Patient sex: F
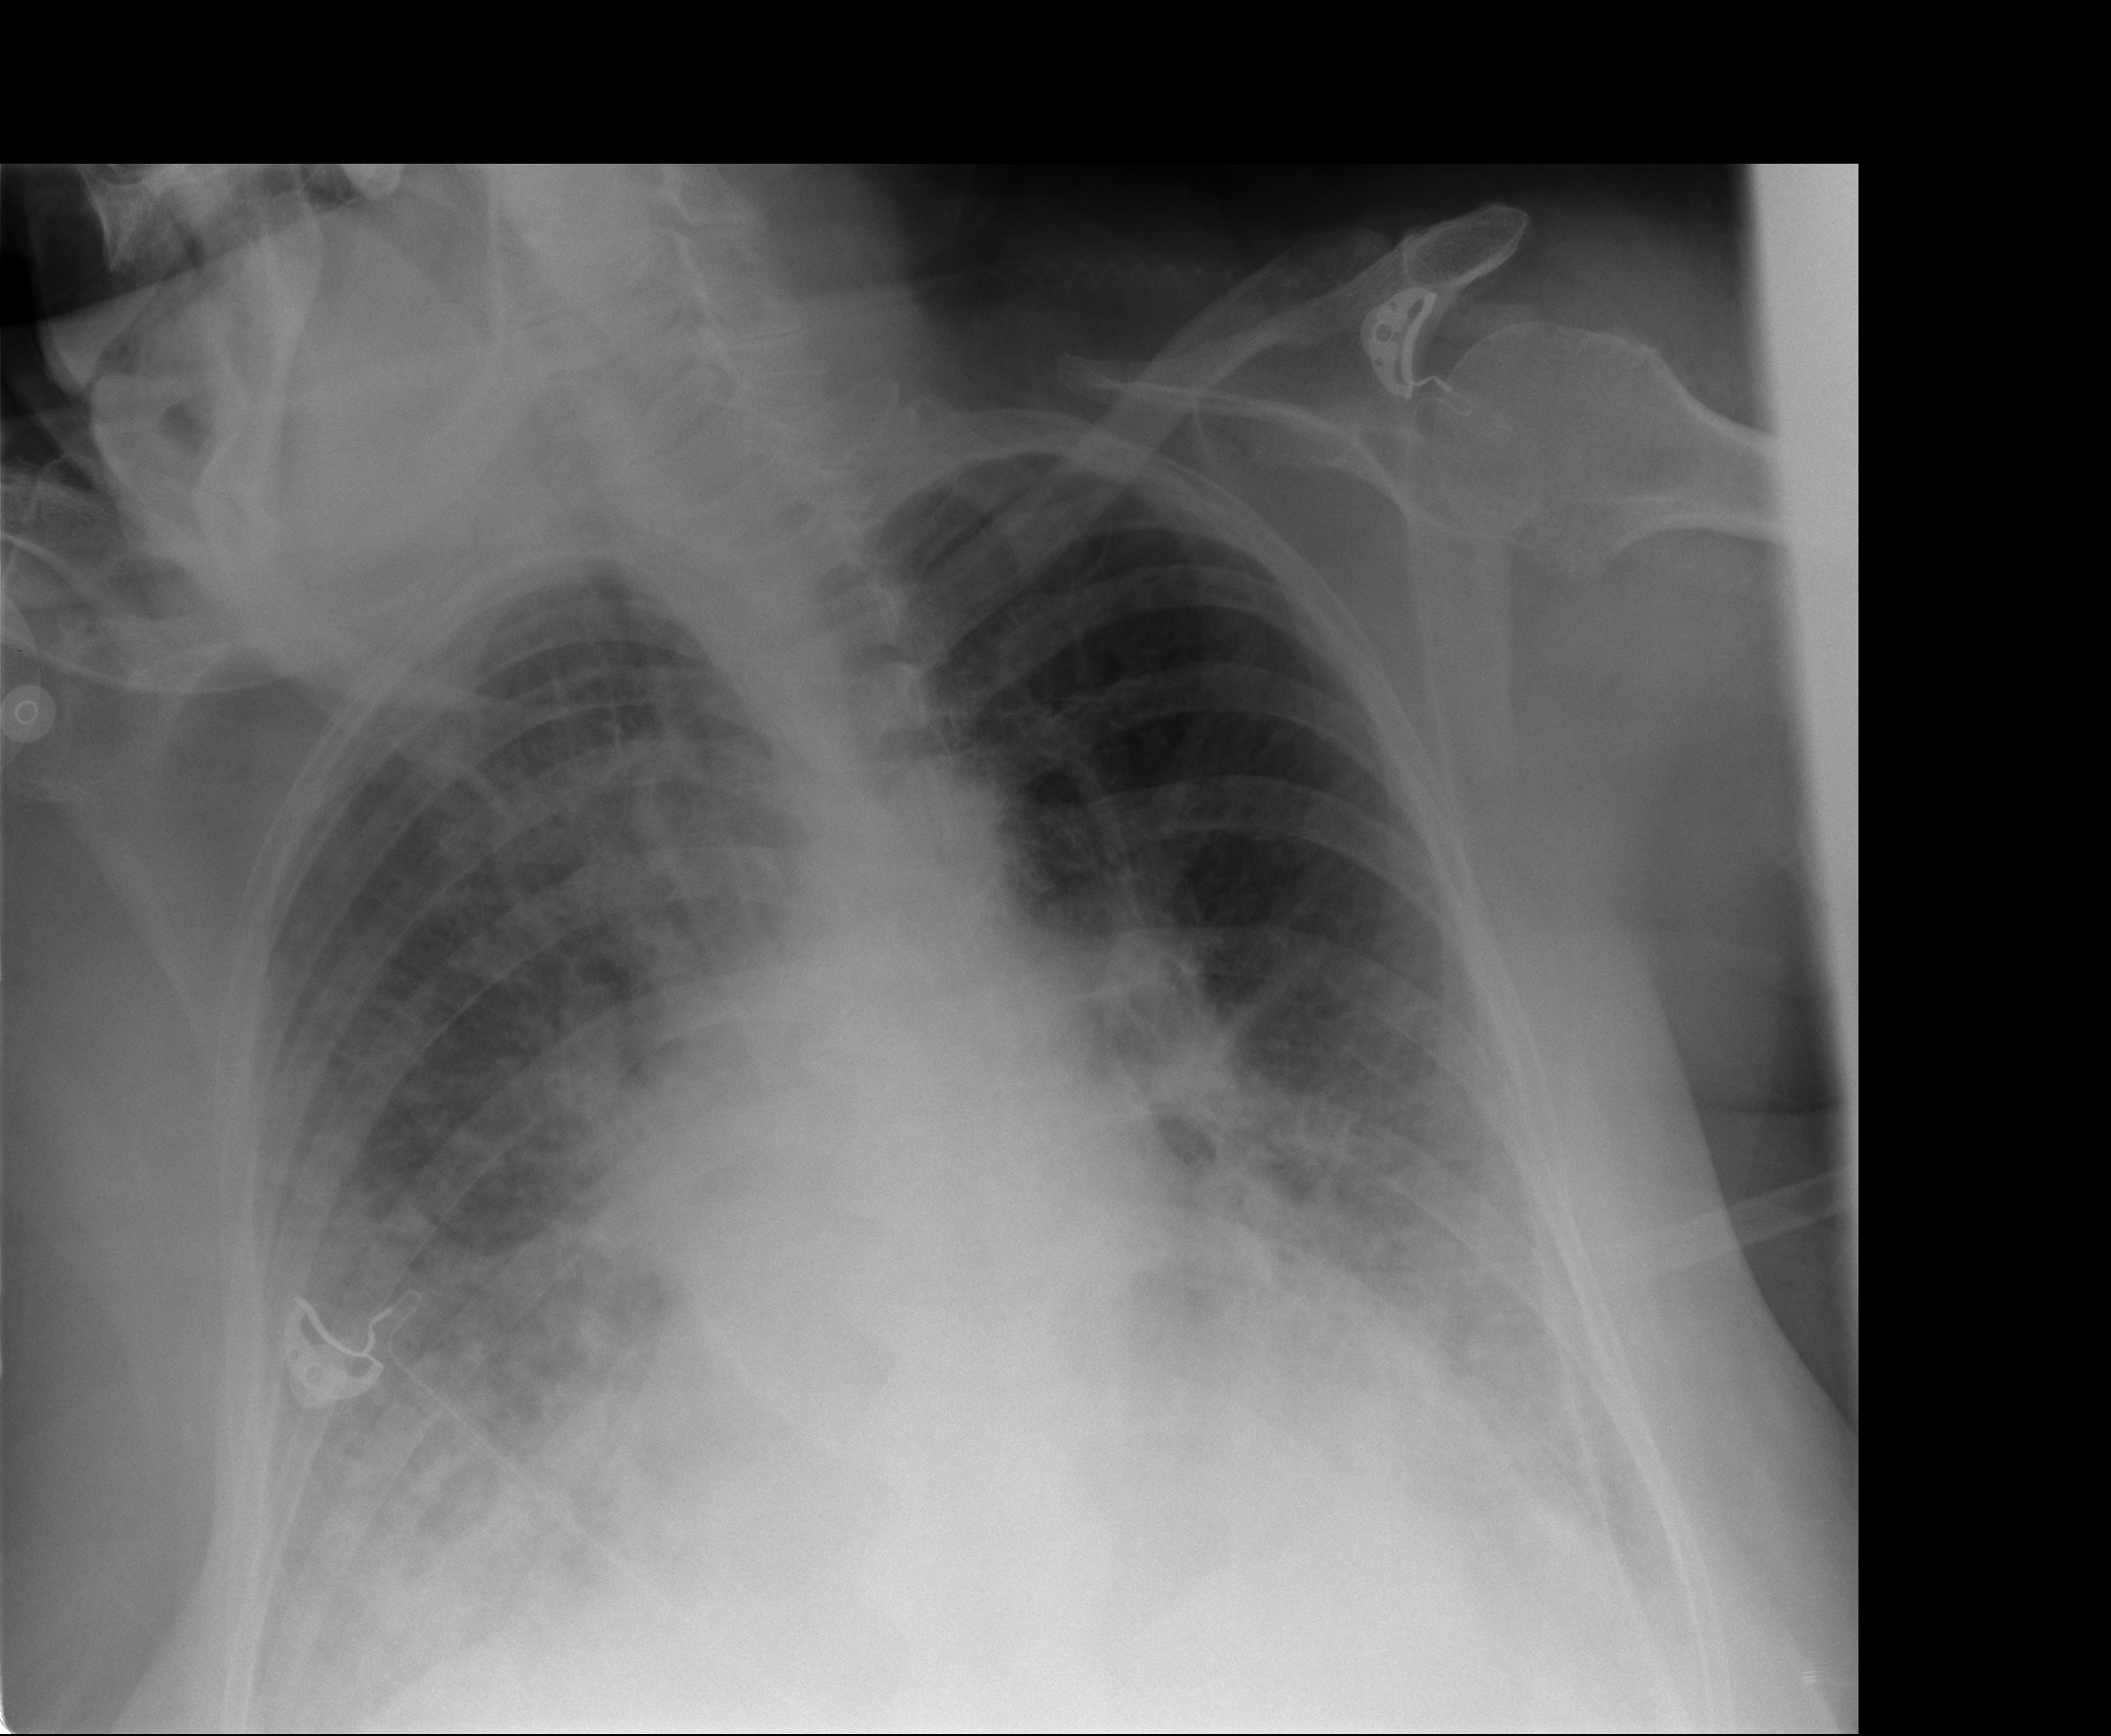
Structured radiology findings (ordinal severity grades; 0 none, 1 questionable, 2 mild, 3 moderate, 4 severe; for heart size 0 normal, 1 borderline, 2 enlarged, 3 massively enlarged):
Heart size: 2
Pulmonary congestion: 3
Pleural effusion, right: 2
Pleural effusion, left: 2
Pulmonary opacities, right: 2
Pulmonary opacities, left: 0
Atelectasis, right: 2
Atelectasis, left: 1